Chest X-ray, AP view. Patient: 21 years old, sex M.
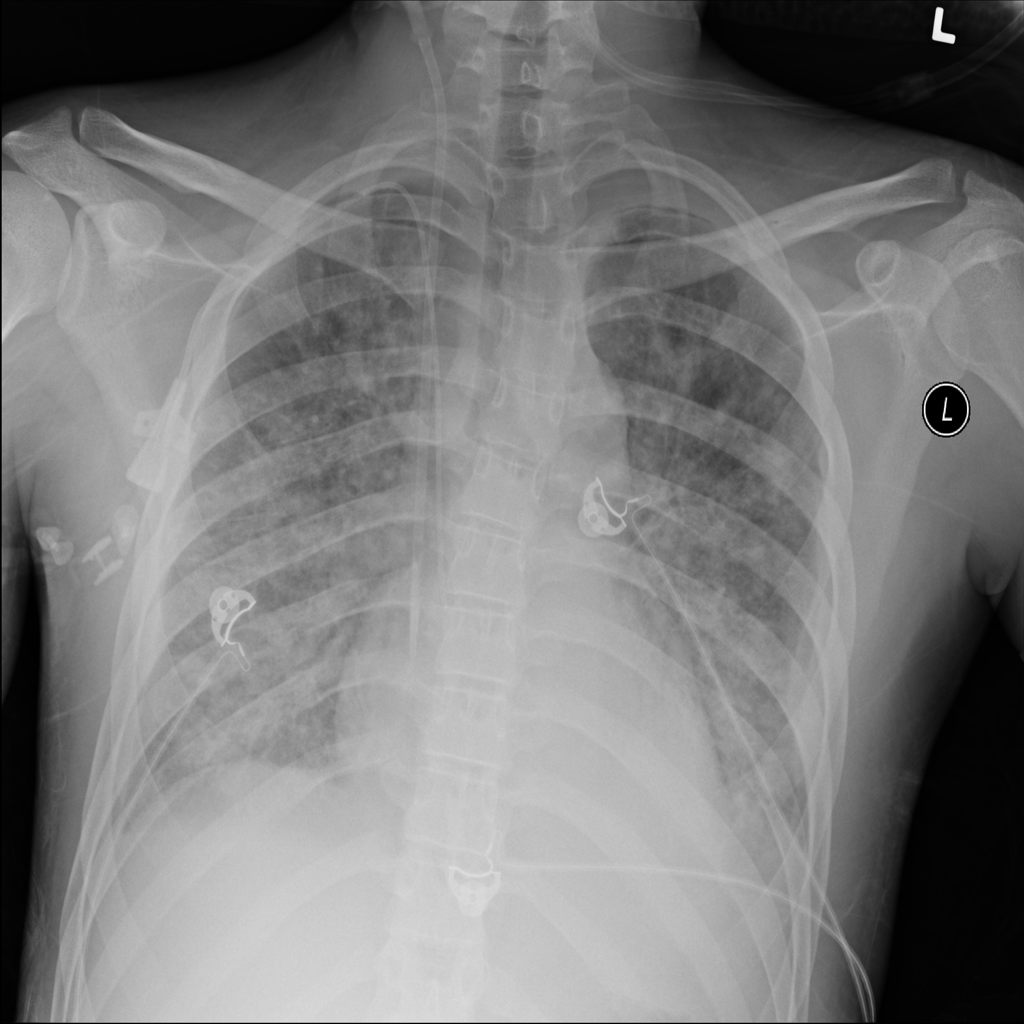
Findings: Effusion, Infiltration